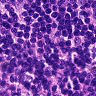
Metastatic tissue present: no